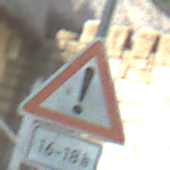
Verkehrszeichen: Gefahrenstelle
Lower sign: ZeitangabenOhneBeschraenkungAufWochentage1
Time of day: MorningAfternoon
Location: Outdoor (Urban)
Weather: PartlyCloudy
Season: NotSpecified
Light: Natural